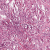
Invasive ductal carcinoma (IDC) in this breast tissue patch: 1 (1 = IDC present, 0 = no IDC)